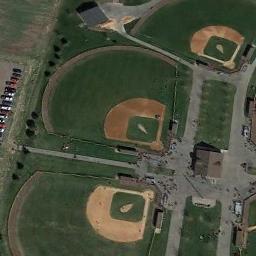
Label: baseball_diamond